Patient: sex M, age 64
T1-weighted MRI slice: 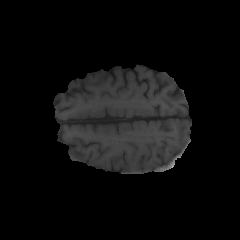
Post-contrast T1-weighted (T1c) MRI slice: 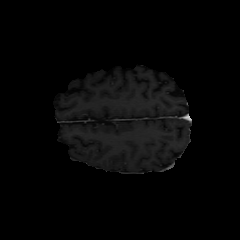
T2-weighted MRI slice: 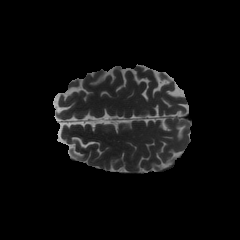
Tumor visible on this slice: no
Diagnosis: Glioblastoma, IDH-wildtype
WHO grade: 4